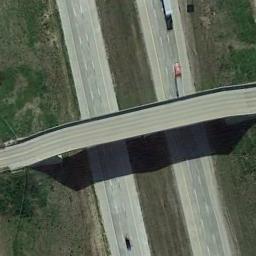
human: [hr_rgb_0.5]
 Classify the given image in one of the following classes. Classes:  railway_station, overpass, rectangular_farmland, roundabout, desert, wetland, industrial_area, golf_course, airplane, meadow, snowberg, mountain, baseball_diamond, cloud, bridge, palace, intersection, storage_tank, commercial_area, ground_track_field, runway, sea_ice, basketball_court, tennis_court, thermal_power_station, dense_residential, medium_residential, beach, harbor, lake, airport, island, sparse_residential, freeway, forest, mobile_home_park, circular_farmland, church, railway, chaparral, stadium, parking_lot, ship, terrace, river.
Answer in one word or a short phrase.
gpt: overpass